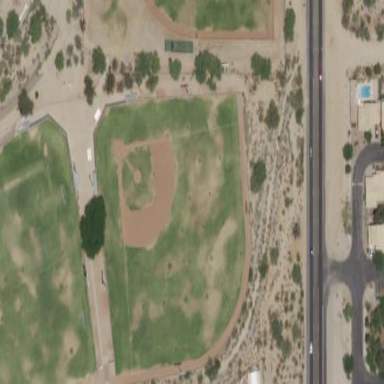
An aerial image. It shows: Baseball pitch for leisure land.